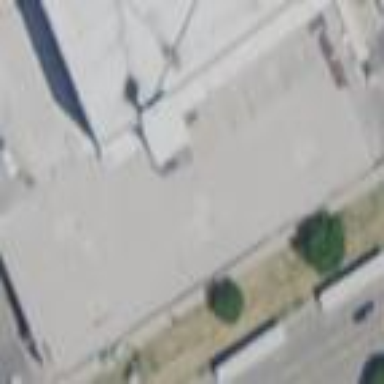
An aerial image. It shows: Parking area with surface.